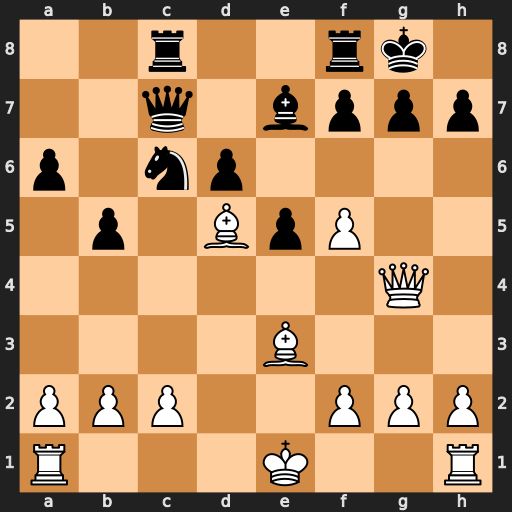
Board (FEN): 2r2rk1/2q1bppp/p1np4/1p1BpP2/6Q1/4B3/PPP2PPP/R3K2R
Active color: w
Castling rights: KQ
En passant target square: -
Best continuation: Bh6 Bf6 Bxg7